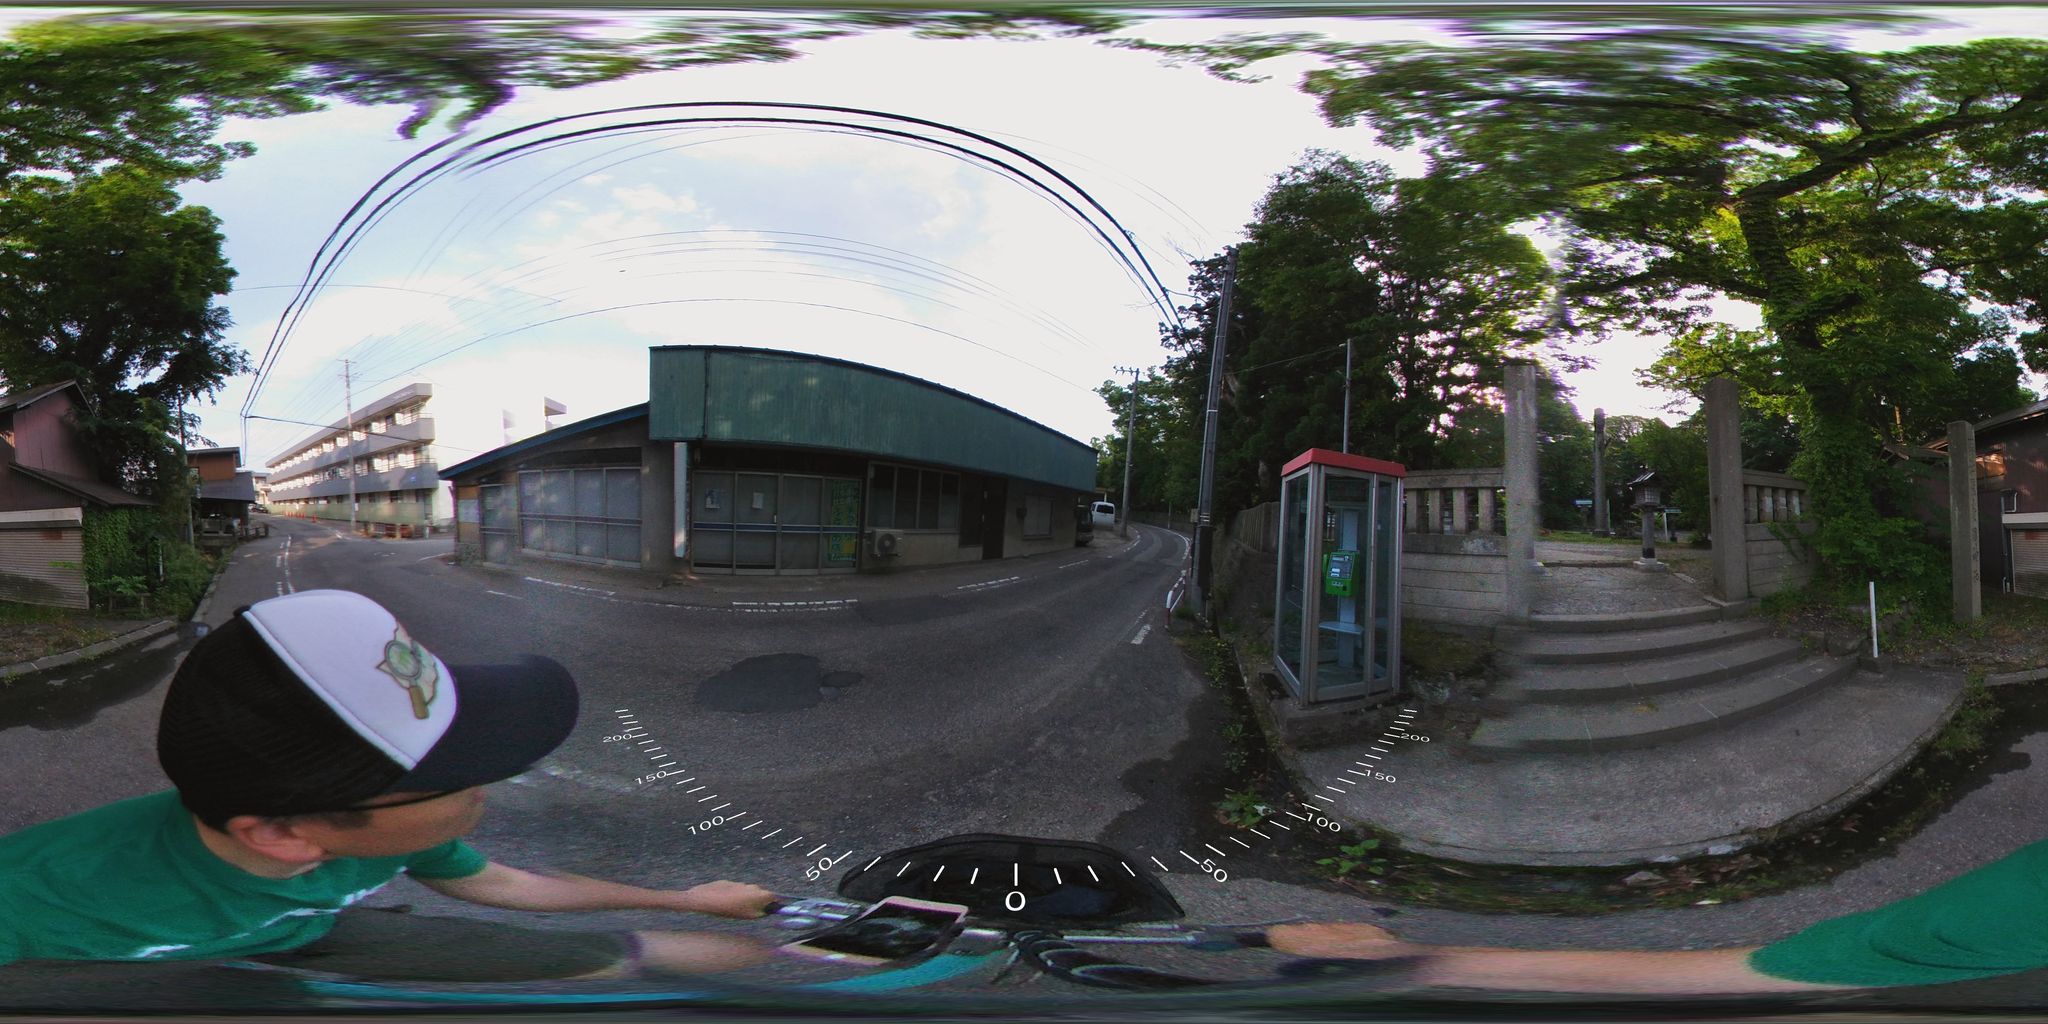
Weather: clear
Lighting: day
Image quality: slightly poor
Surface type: cycling surface
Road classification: footway, steps, residential
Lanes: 1.0
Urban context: urban centre
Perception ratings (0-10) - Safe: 1.92, Lively: 3.52, Beautiful: 3.65, Boring: 1.99, Depressing: 5.32, Wealthy: 3.89